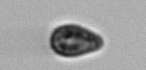
Label: Pseudochattonella_farcimen